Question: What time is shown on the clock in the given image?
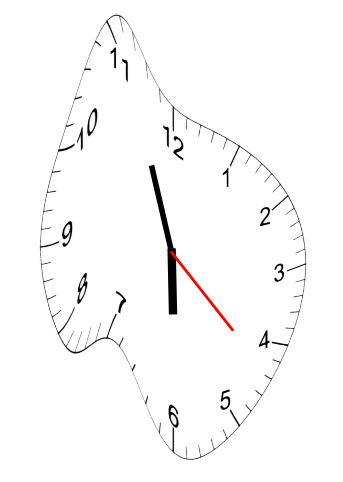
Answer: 05:56:22